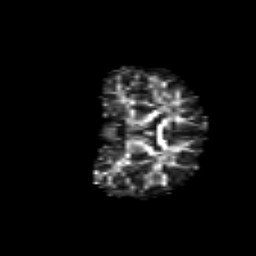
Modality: FA
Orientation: coronal
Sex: female
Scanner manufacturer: siemens
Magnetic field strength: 3 T
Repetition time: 5 s
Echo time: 0.071 s